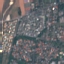
Land use / land cover class: Residential